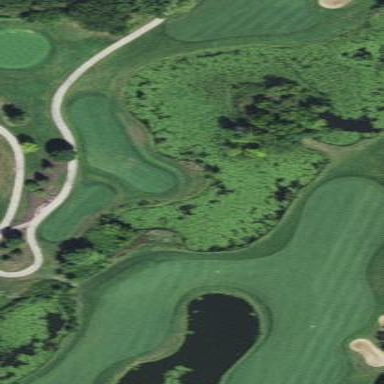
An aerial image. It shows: Water hazard on golf course.